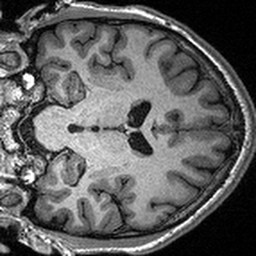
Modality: T1w
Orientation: coronal
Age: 21
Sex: male